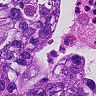
Metastatic tissue present: yes